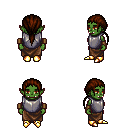
a pixel art fantasy rpg character, female body template, orc, green skin, steel chest armor, robe skirt, brown ponytail hairstyle, leather bracers, gold boots, four views (front, back, left, right), 2x2 character sprite sheet, small pixel art, hard edges, no anti-aliasing